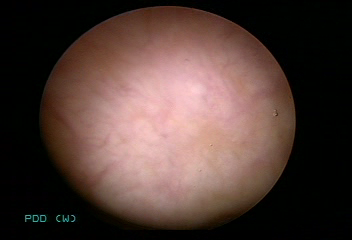
Modality: WLC
Class: Normal mucosa
Bladder cancer association: No